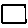
Label: square